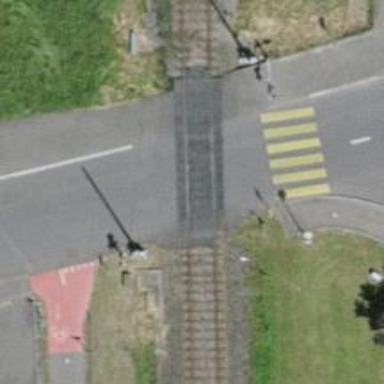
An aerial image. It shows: Full barrier level crossing along the railway.